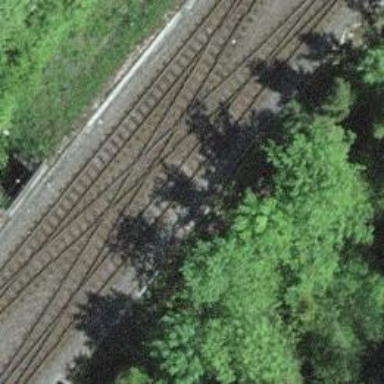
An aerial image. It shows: Narrow-gauge railway with 1 track. The tracks are electrified with contact line.